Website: apple
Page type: billing-address
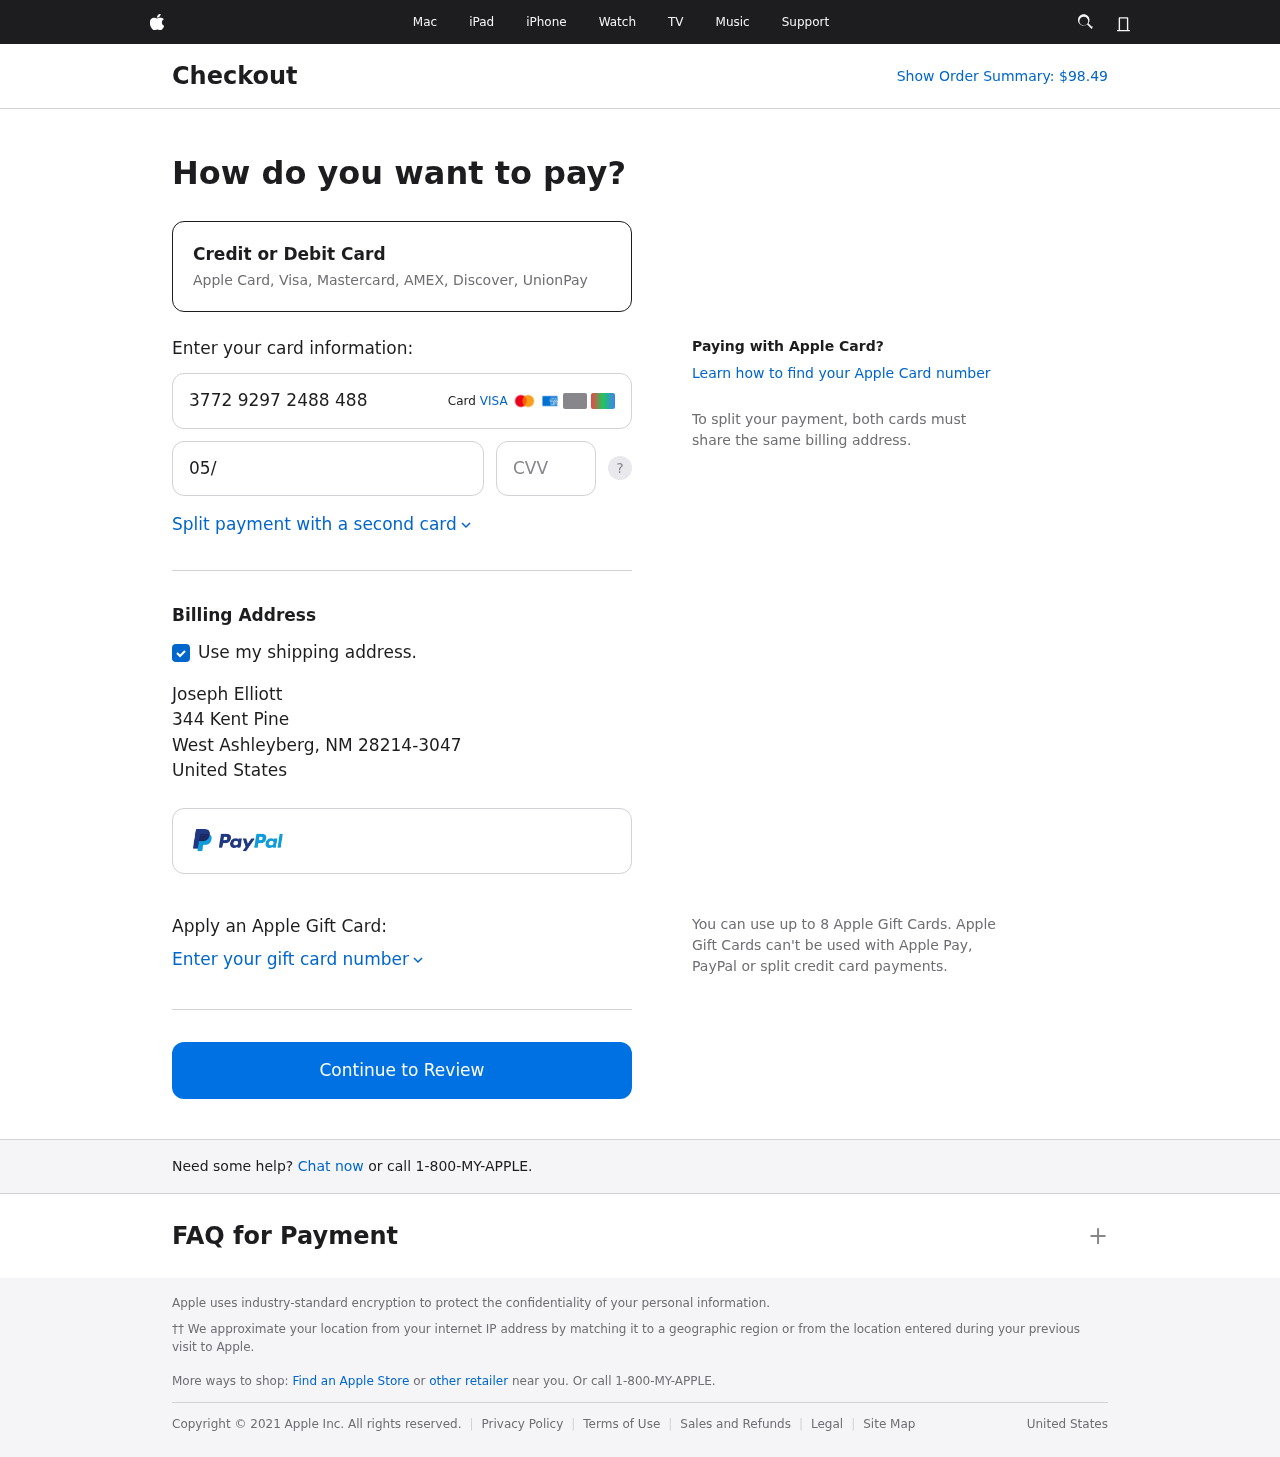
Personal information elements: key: PII_CARD_CVV
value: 5141
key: PII_CARD_EXPIRY
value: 05/29
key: PII_CARD_NUMBER
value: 3772 9297 2488 488
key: PII_CITY
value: West Ashleyberg
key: PII_COUNTRY
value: United States
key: PII_FULLNAME
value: Joseph Elliott
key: PII_POSTCODE_FULL
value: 28214-3047
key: PII_STATE_ABBR
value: NM
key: PII_STREET
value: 344 Kent Pine
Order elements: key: ORDER_TOTAL
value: Show Order Summary: $98.49